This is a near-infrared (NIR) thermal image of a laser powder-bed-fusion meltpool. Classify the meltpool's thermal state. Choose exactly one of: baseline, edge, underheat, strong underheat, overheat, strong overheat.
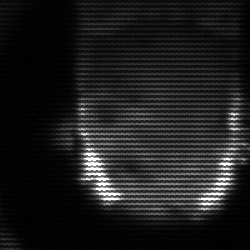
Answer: baseline